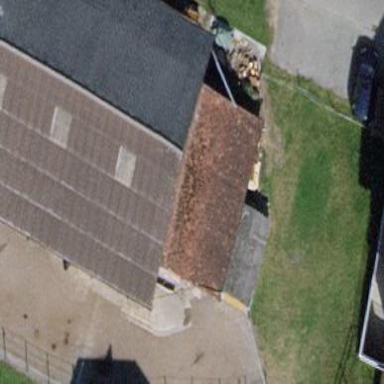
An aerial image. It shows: Stable building.